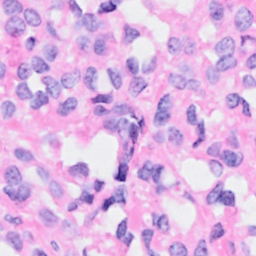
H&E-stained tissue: Breast